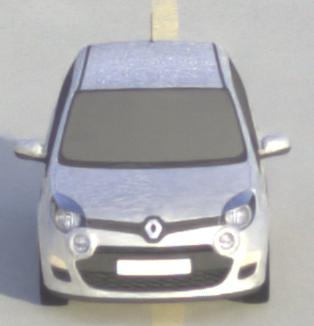
Make: Renault
Model: Twingo 1.2 LEV 16V 75
Detailed model: Twingo (II)
Model produced from: 2012/01
Model produced until: 2014/07
Doors: 3
Color: white
Road condition: dry road
Daytime: morning or afternoon
Contrast: medium contrast